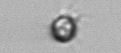
Label: Ciliophora